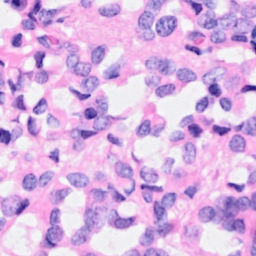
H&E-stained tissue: Breast